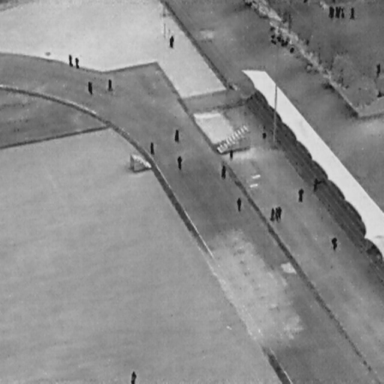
There are 20 People in the infrared image.